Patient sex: M
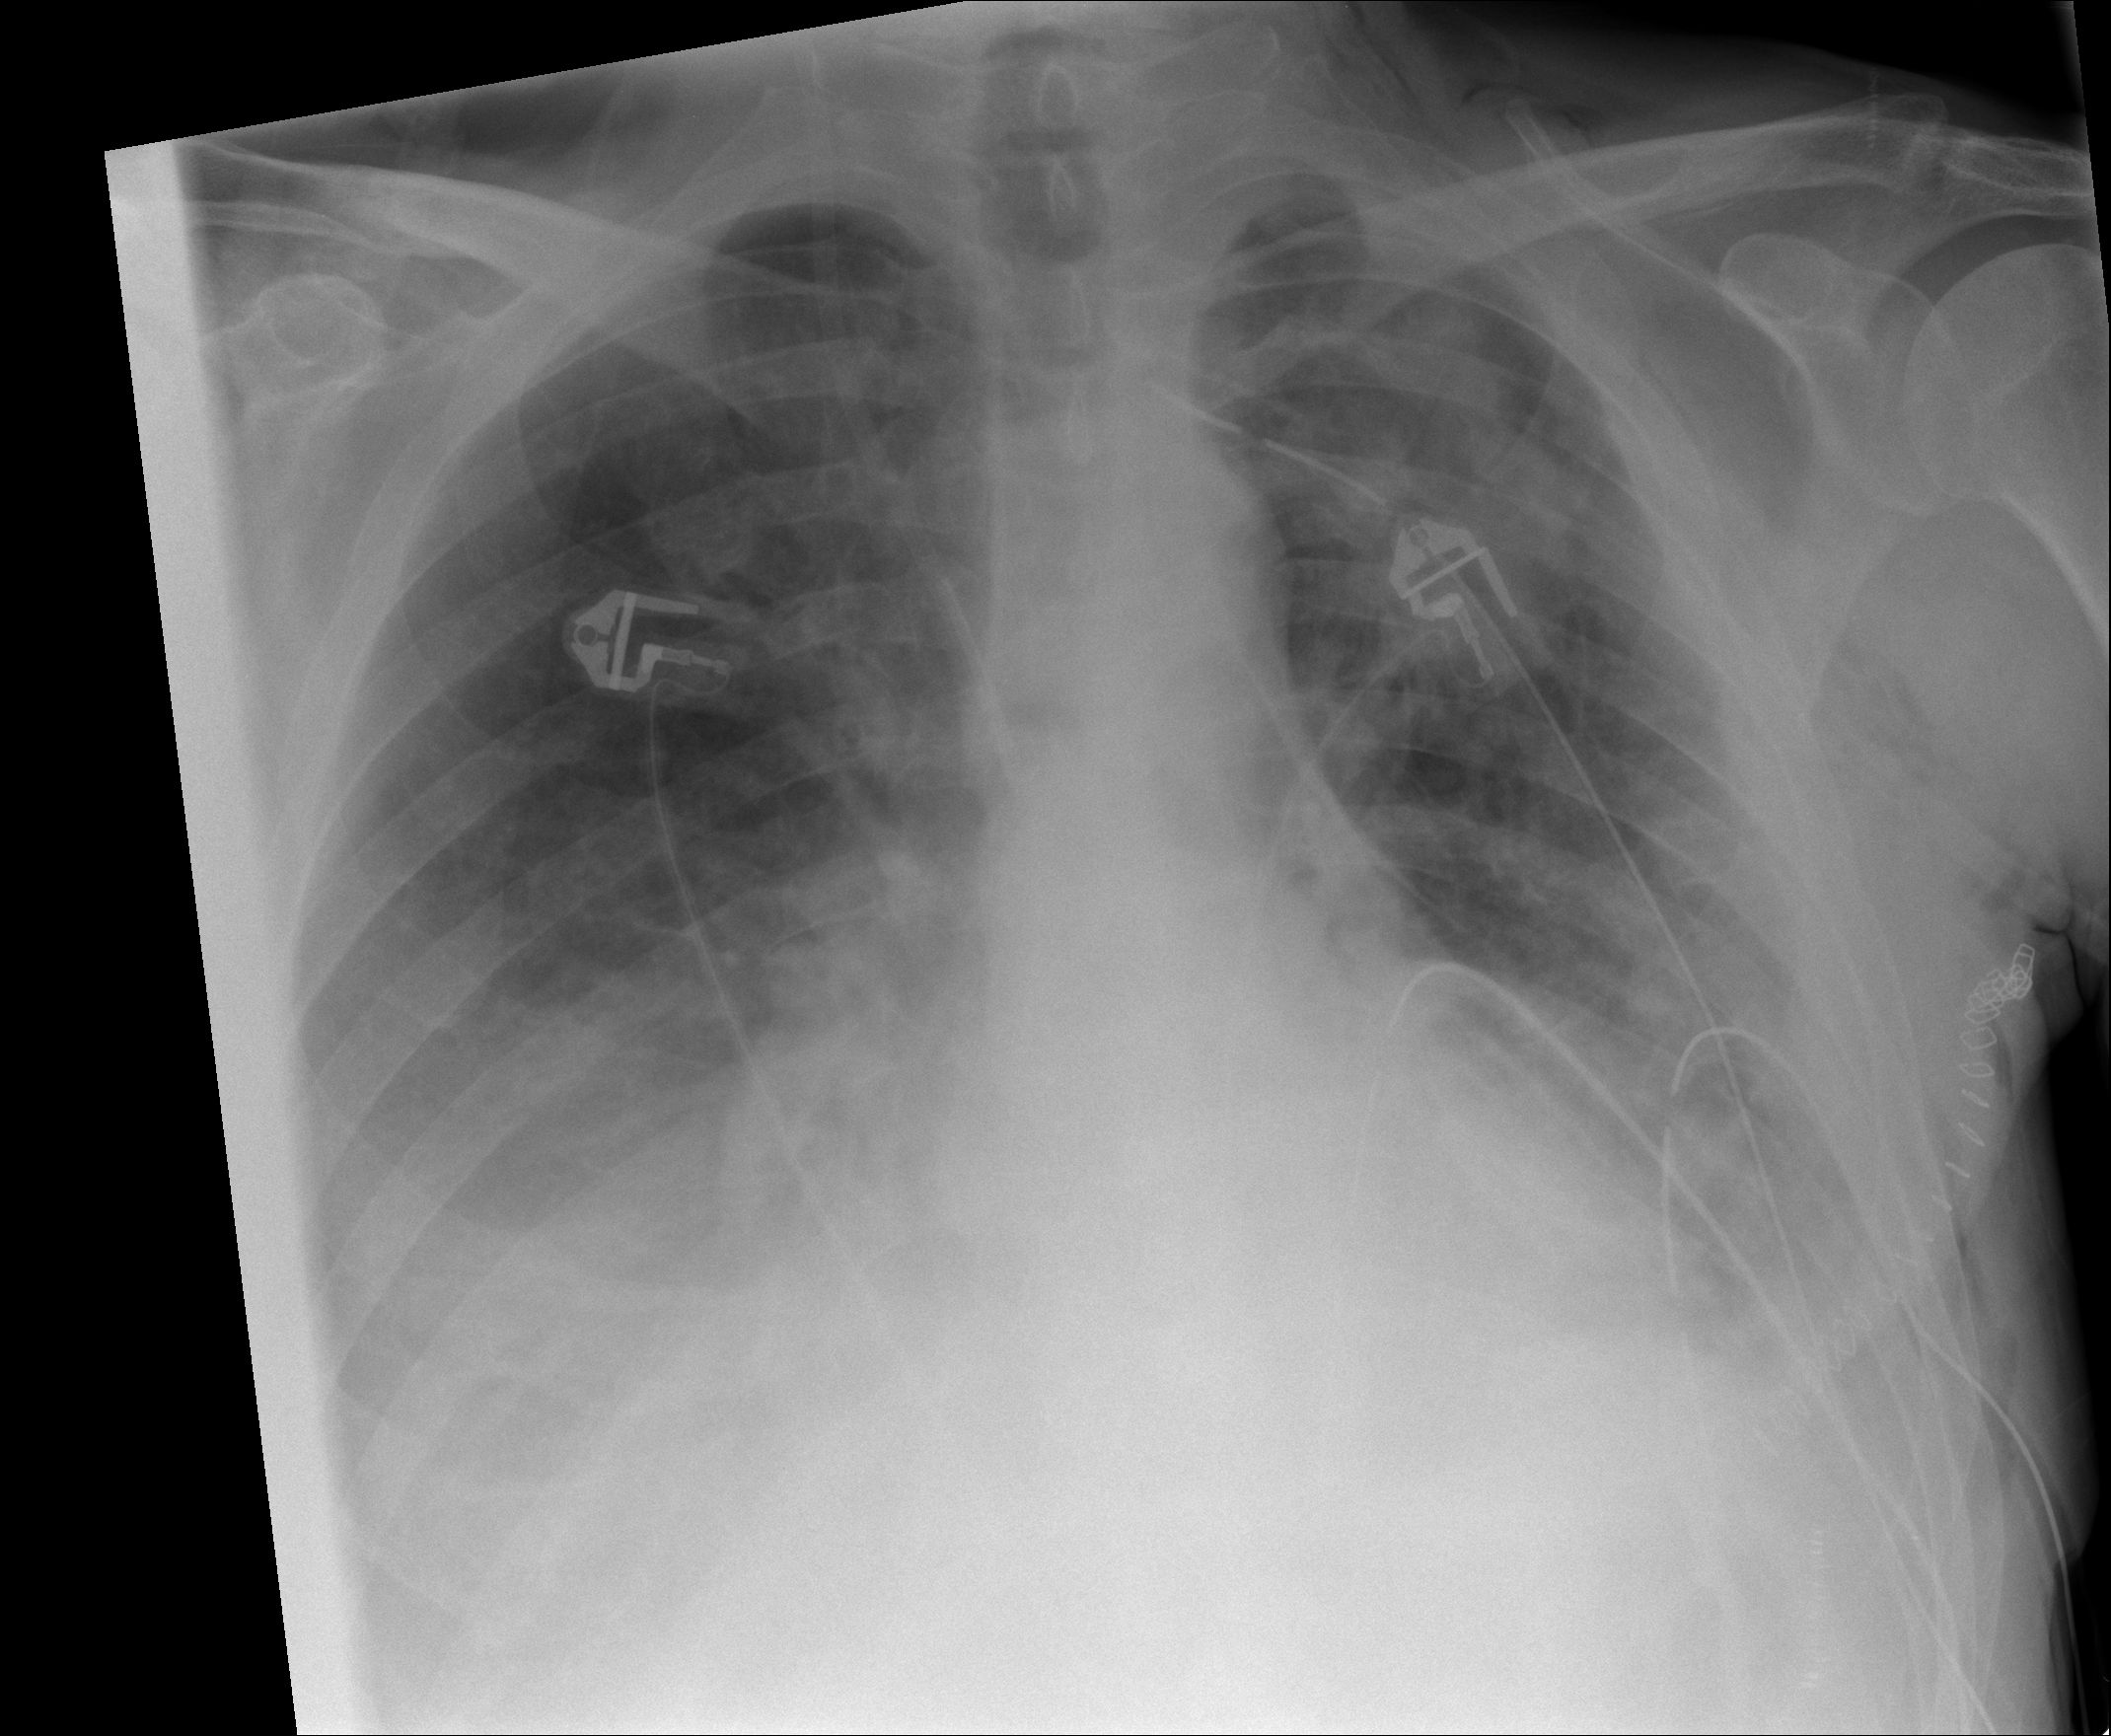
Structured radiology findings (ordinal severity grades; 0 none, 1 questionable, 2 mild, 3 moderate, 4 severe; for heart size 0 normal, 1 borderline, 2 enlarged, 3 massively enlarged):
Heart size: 0
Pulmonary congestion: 2
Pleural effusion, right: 2
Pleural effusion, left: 2
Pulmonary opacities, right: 0
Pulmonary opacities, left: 2
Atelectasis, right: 2
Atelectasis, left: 2